Question: Currently I am working for an IPad application which shows a Slideshow on the first scene - realized with a paged UIScrollView. When I click on one page in the slideshow I want to push a new VC (to a new scene, which should present multiple thumbnails... a kind of detail layer if you want so).
How can I do this via segue? Currently I simply pulled out a new VC and connected the SlideshowVC with the the next VC in the scene - but nothing happens. I wrapped my head around a couple of tutorials but most of them use a button which is connected to the next VC. Is it able to simply connect the SlideshowVC with the next VC or do I really need to strap a button over the whole scrollview and connect the button with the next VC?
Currently my scene look like the following picture. The first one is a NavVC - the second the SlidehsowVC and the third the DetailVC.

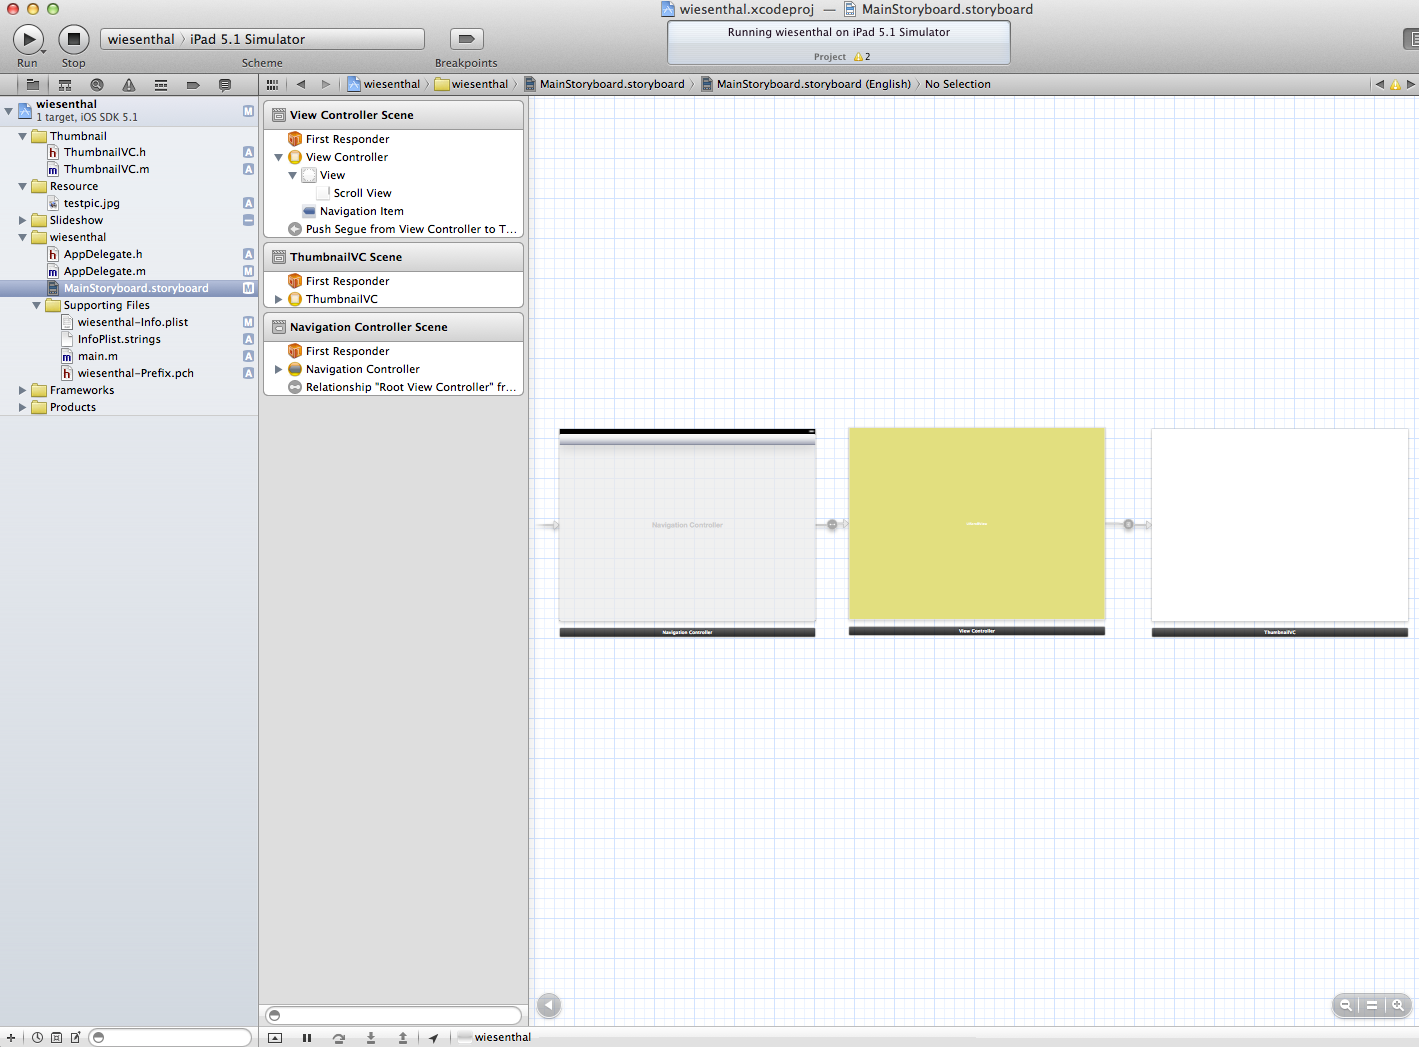
Answer: If you don't want to connect the segue to a button, when you intercept the user interaction, just do this -
'''
[self performSegueWithIdentifier:@"mySegueIdentifier" sender:self];
'''
If you need to set anything up before you get there, use this -
'''
-(void)prepareForSegue:(UIStoryboardSegue *)segue sender:(id)sender {
if ([[segue identifier] isEqualToString:@"mySegueIdentifier"]) {
MyViewController *myViewController = segue.destinationViewController;
// do something here
}
}
'''